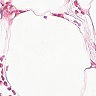
Metastatic tissue present: no